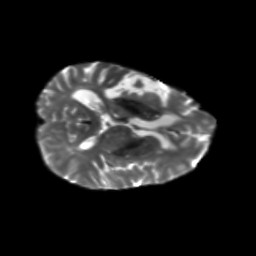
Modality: T2w
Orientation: axial
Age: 46
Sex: male
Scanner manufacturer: siemens
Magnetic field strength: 3 T
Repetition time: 5.47 s
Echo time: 0.0854 s